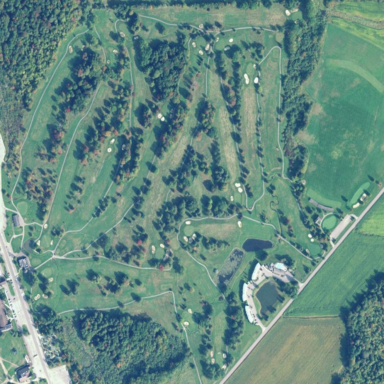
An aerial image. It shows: Golf course surrounded by greenery.